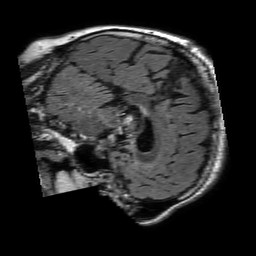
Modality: FLAIR
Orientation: sagittal
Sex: male
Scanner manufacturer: philips
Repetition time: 11 s
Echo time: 0.125 s